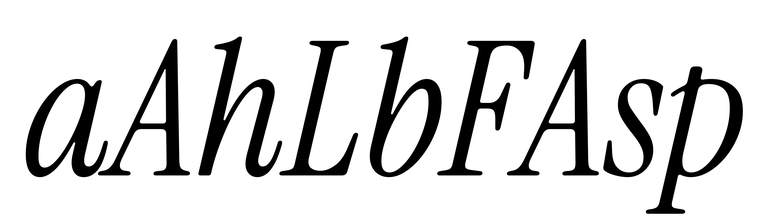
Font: InstrumentSerif-Italic